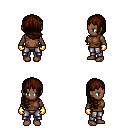
a pixel art fantasy rpg character, female body template, human, dark skin, brown sleeveless shirt, metal pants, brown right-swept hairstyle, gold gloves, four views (front, back, left, right), 2x2 character sprite sheet, small pixel art, hard edges, no anti-aliasing